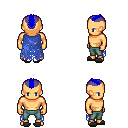
a pixel art fantasy rpg character, male body template, human, tanned skin, blue tattered cape, teal pants, blue short mohawk hairstyle, gray slippers, four views (front, back, left, right), 2x2 character sprite sheet, small pixel art, hard edges, no anti-aliasing